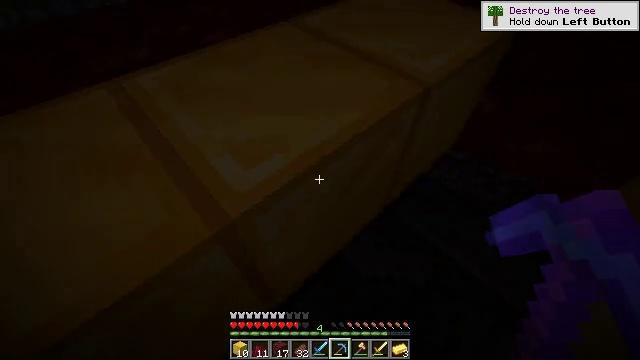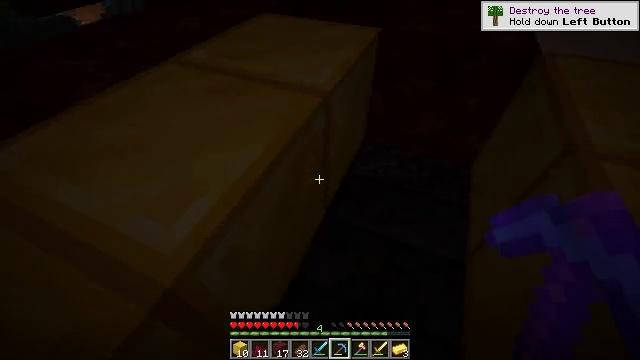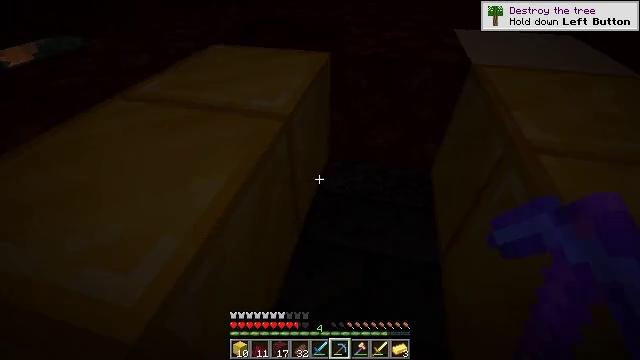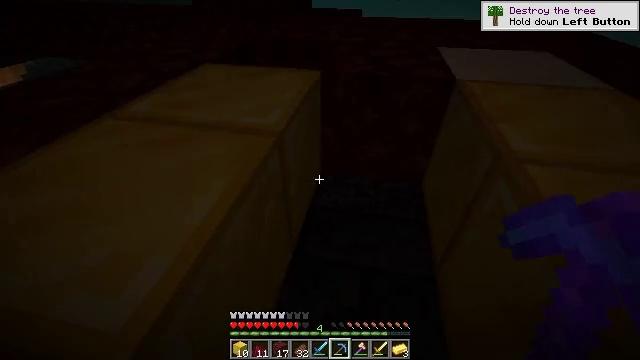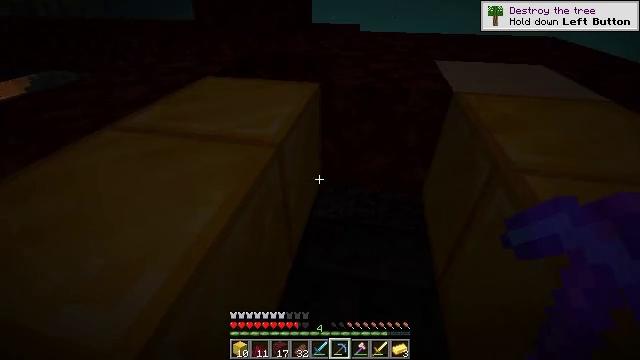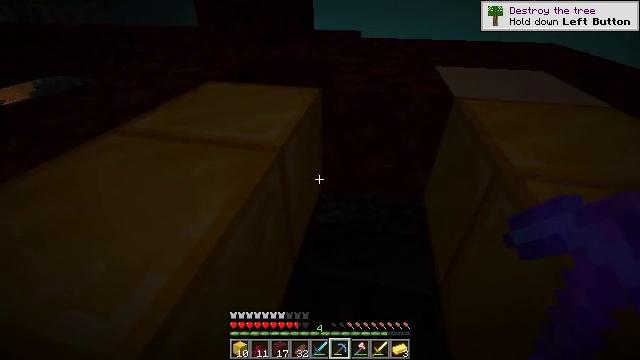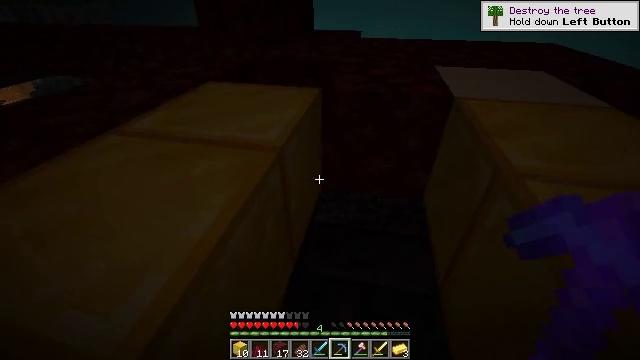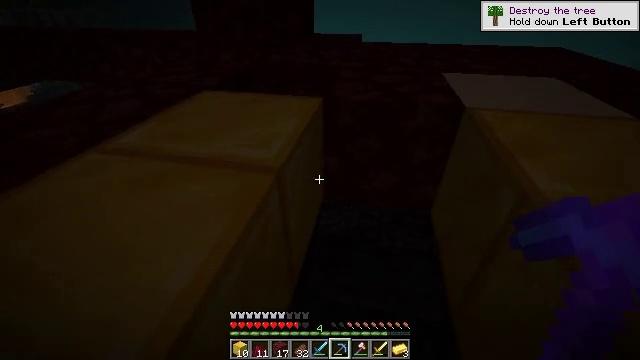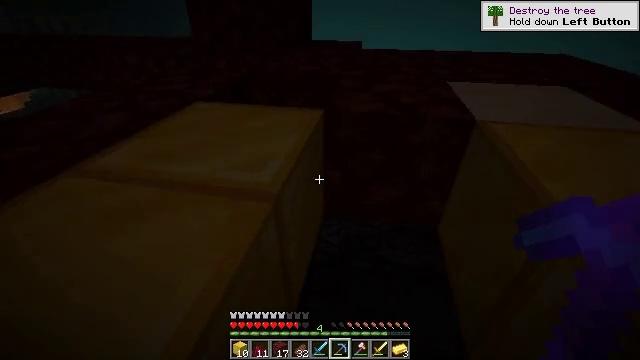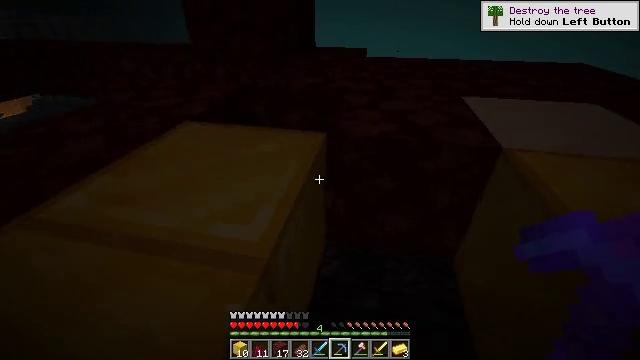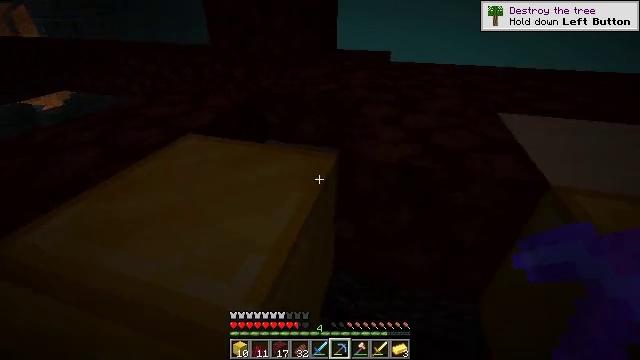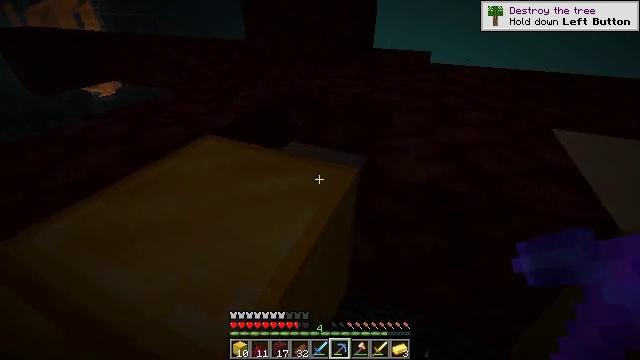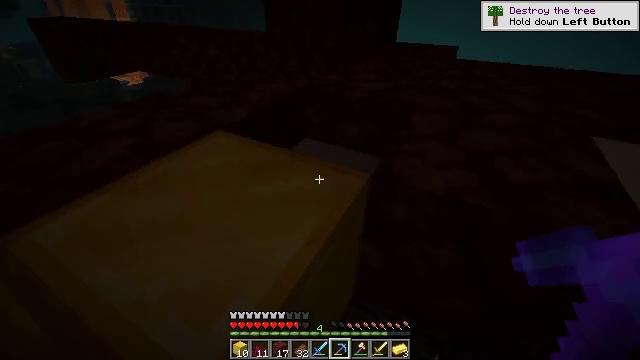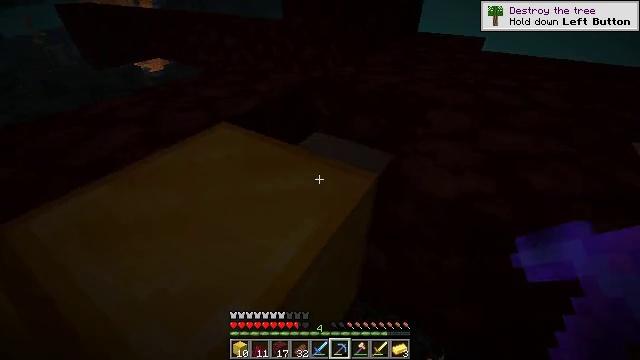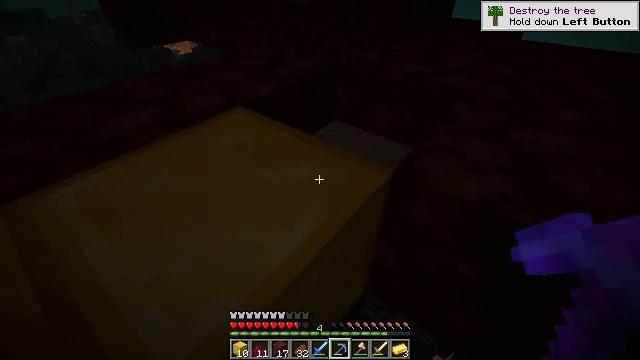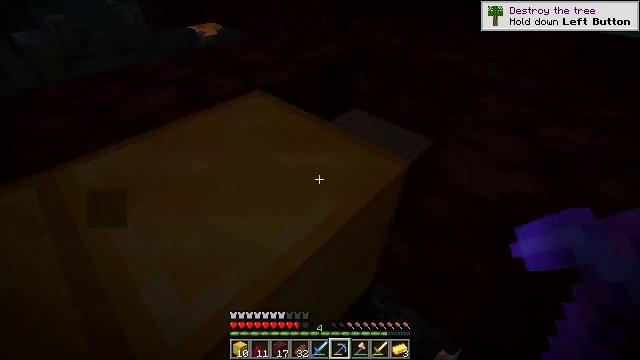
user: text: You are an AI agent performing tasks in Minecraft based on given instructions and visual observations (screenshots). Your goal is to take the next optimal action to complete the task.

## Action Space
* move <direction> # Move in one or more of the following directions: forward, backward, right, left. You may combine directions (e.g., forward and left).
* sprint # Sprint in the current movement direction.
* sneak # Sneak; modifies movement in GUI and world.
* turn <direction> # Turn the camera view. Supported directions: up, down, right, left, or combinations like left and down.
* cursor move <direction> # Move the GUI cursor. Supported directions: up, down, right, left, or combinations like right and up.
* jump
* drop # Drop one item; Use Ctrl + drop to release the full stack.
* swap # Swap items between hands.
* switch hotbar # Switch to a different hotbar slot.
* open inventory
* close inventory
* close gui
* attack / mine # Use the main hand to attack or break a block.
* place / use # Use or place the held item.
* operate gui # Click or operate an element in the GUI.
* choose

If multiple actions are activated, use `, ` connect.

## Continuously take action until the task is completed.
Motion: motion action
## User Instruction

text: Retrieve the valuable gold block.
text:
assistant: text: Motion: turn right and up
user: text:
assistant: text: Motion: turn right and up
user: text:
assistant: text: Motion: turn right and up
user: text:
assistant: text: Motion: turn up
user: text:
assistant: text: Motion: turn up
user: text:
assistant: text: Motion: move forward
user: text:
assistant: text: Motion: move forward
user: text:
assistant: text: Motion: move forward, turn up
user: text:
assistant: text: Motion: move forward
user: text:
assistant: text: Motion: move forward, turn left
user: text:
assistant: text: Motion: move forward, turn left
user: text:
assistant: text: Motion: turn left and down
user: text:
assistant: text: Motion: turn left and down
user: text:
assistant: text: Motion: turn left and down
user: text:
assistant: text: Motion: turn left and down, attack / mine
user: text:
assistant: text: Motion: turn left and down, attack / mine
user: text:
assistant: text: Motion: turn left and down, attack / mine
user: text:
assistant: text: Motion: turn left and down, attack / mine
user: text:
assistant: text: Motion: turn left and down, attack / mine
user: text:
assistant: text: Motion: turn left and down, attack / mine
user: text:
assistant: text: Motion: attack / mine
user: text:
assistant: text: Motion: attack / mine
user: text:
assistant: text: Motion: attack / mine
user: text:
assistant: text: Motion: attack / mine
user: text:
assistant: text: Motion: attack / mine
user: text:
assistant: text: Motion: attack / mine
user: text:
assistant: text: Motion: attack / mine
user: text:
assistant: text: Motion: attack / mine
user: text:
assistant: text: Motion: attack / mine
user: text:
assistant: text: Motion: turn left, attack / mine